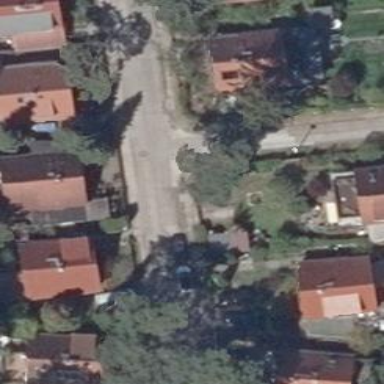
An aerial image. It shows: Residential road with concrete plates surface. There is sidewalk on the left.